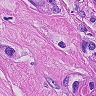
Metastatic tissue present: yes